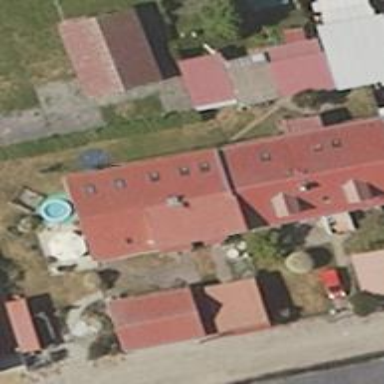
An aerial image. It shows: Terrace building.